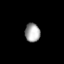
Tissue: lung
Cell type: Epithelial cells
Senescence score: 0.1989
Nuclear area (px): 278
Mean DAPI intensity: 164.856